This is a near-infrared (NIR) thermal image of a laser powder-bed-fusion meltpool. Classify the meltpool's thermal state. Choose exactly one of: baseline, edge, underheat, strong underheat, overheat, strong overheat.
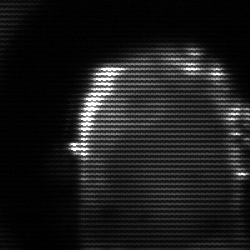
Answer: baseline